Question: I've started to develop an android application, which consist of the following:
- -
MainActivity starts with the application and it has an ActionBarDrawer (it was a requirement of the client to implement a drawer-like menu). Besides, MainActivity makes fragment transaction: when X option within the drawer is clicked, MainActivity replaces and sets the desired Fragment (a default fragment is set when the application starts).
This picture ilustrates it:

My classes:
'''
public class MainActivity extends FragmentActivity {
private DrawerLayout mDrawerLayout;
private ListView mDrawerList;
// that is the one which is deprecated: ActionBarDrawerToggle mDrawerToggle:
private ActionBarDrawerToggle mDrawerToggle;
private CharSequence mDrawerTitle;
private CharSequence mTitle;
private String[] mDrawerMenuTitles;
@Override
protected void onCreate(Bundle savedInstanceState) {
super.onCreate(savedInstanceState);
setContentView(R.layout.activity_main);
...
public class FragmentEuskalmet extends Fragment implements android.widget.AdapterView.OnItemSelectedListener {
'''
activity_main.xml layout:
'''
<android.support.v4.widget.DrawerLayout
xmlns:android="http://schemas.android.com/apk/res/android"
xmlns:tools="http://schemas.android.com/tools"
android:id="@+id/drawer_layout"
android:layout_width="match_parent"
android:layout_height="match_parent">
<!-- The main content view -->
<FrameLayout
android:id="@+id/content_frame"
android:layout_width="match_parent"
android:layout_height="match_parent" />
<!-- The navigation drawer -->
<ListView android:id="@+id/left_drawer"
android:layout_width="240dp"
android:layout_height="match_parent"
android:layout_gravity="start"
android:choiceMode="singleChoice"
android:divider="@android:color/transparent"
android:dividerHeight="0dp"
android:background="#111"/>
'''
drawer_list_item.xml layout:
'''
<TextView xmlns:android="http://schemas.android.com/apk/res/android"
android:id="@android:id/text1"
android:layout_width="match_parent"
android:layout_height="wrap_content"
android:textAppearance="?android:attr/textAppearanceListItemSmall"
android:gravity="center_vertical"
android:paddingLeft="16dp"
android:paddingRight="16dp"
android:textColor="#fff"
android:background="?android:attr/activatedBackgroundIndicator"
android:minHeight="?android:attr/listPreferredItemHeightSmall"/>
'''
I've realised that with the release of Android 5.0, ActionBar has been deprecated. So my question is the following: how to change my application to support the new Toolbar, using its new navigation drawer (replacing the deprecated one) and maintaining my Fragment usage within the MainActivity (using FragmentActivity)?
Thanks in advance for your appreciated help!
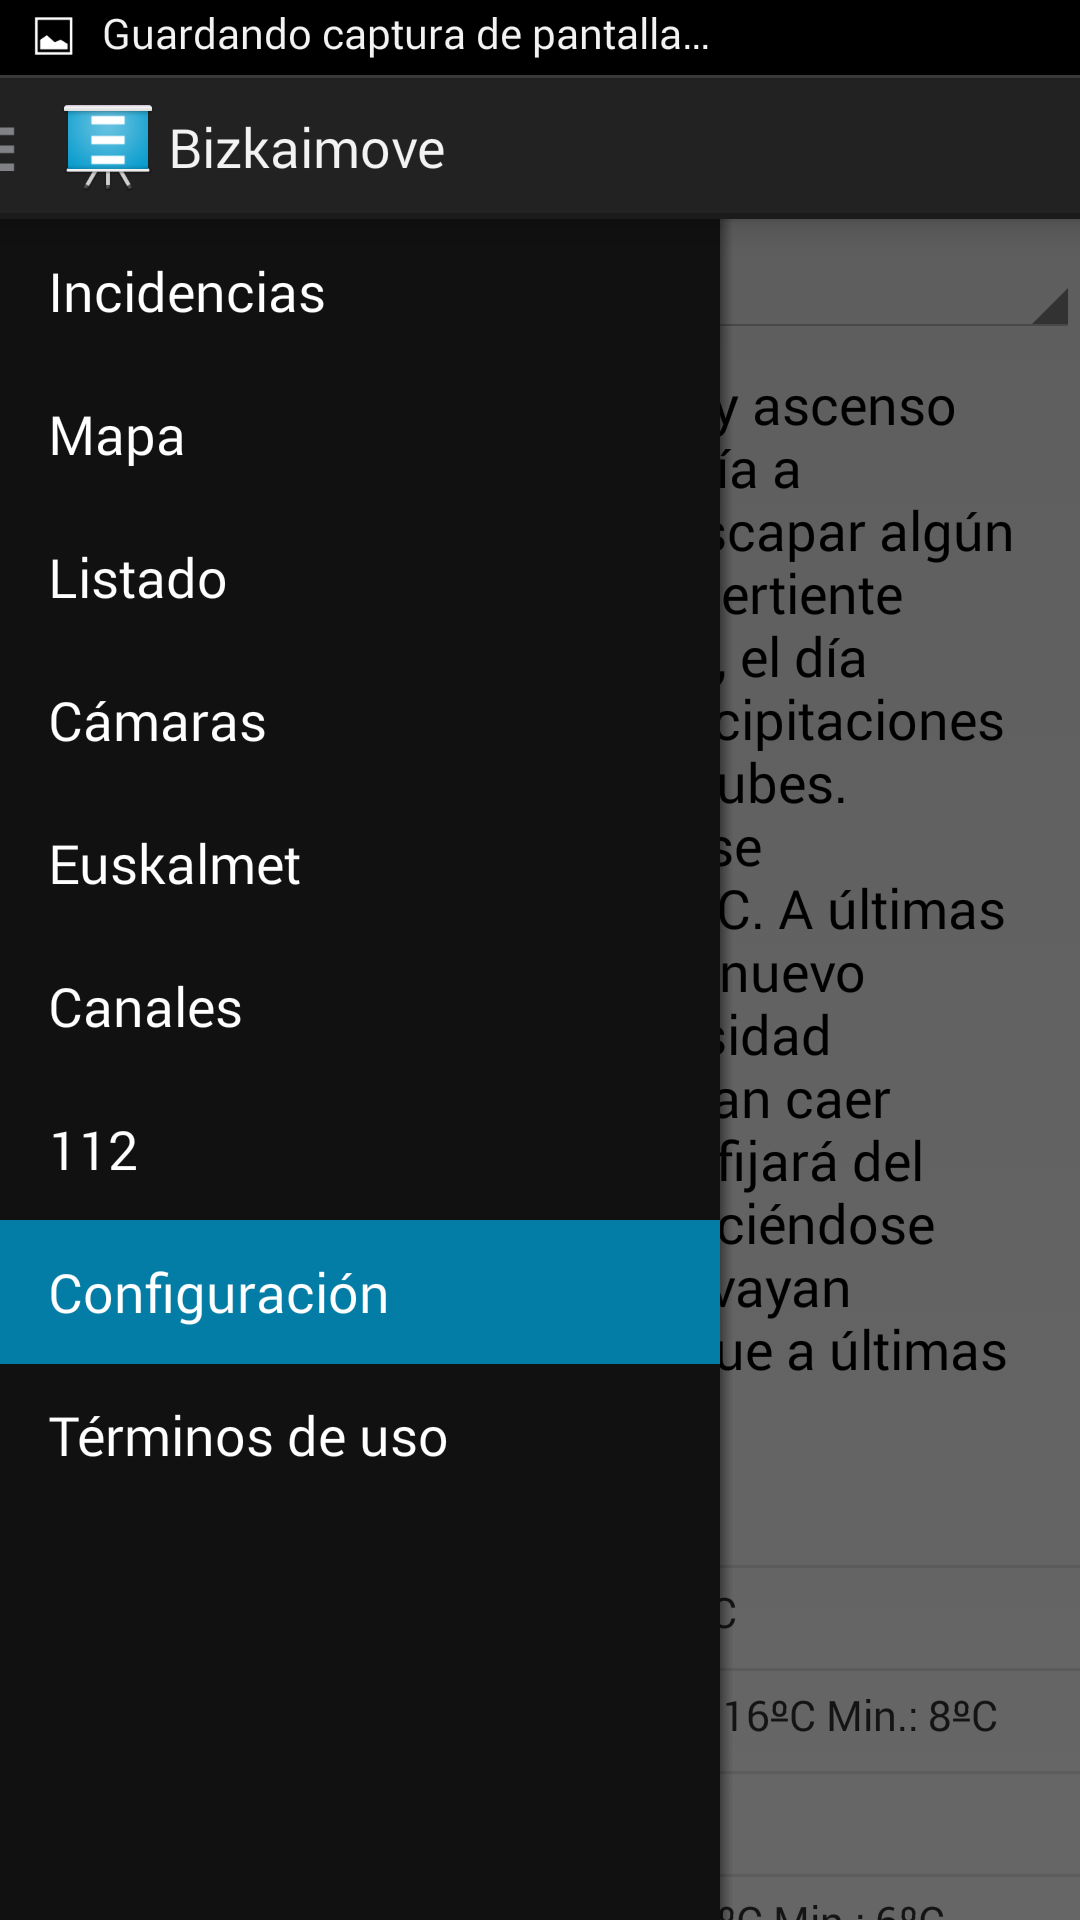
Answer: The ActionBar in Android 5.0.
Beginning with Android 5.0 (API level 21), the action bar widget within the application layout.
Said that, to replace the ActionBar with the new Toolbar and the new 'appcompat v21' you have to:
- 'AppCompatActivity''FragmentActivity'- 'getSupportActionBar()''getActionBar()'- -
More info <URL>
Then to integrate the navDrawer you can do:
'''
Toolbar toolbar = (Toolbar) findViewById(R.id.my_awesome_toolbar);
setSupportActionBar(toolbar);
mDrawerToggle= new ActionBarDrawerToggle(this, mDrawerLayout,mToolbar, R.string.app_name,
R.string.app_name);
mDrawerLayout.setDrawerListener(mDrawerToggle);
'''